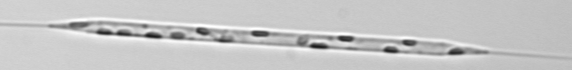
Label: Rhizosolenia